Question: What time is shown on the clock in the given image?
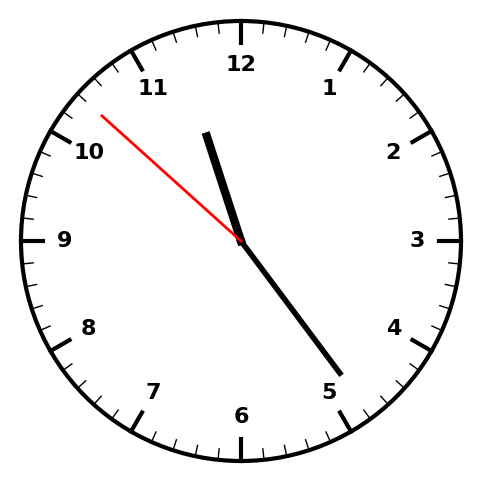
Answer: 11:23:52